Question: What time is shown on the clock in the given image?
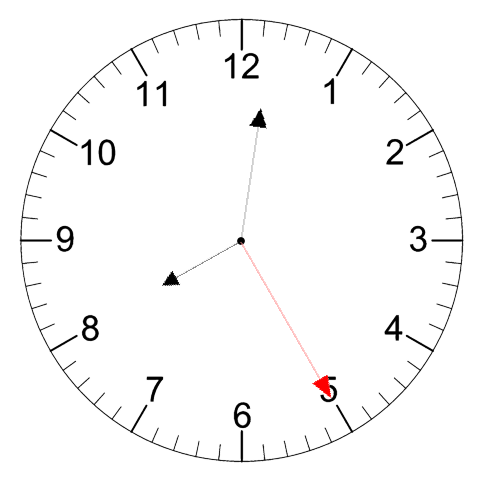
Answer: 08:01:25